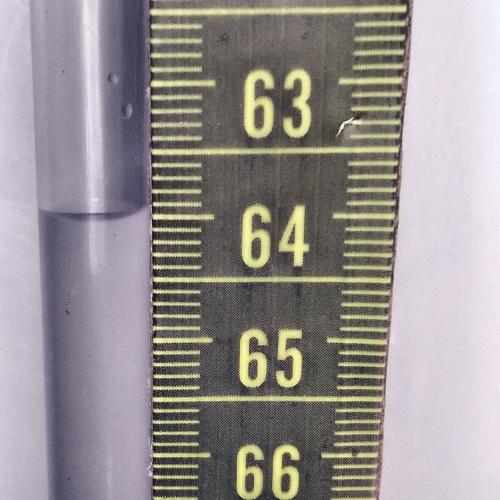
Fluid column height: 64.0 cm